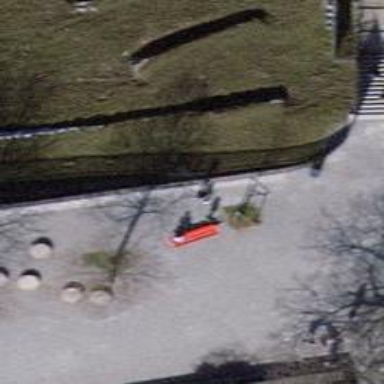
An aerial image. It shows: Red bench.